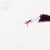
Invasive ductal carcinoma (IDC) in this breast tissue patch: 0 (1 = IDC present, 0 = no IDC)